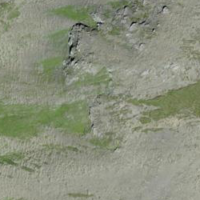
EUNIS habitat code: 48
Species observed at this site:
Saxifraga paniculata